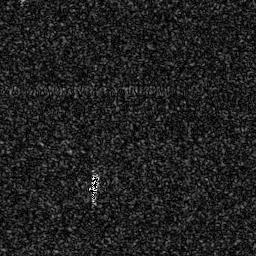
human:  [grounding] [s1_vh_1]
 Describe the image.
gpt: In the satellite image, there is  <ref>1 small ship </ref> <box>[[33, 66, 38, 76, 0]]</box> located at bottom.